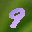
Label: 9